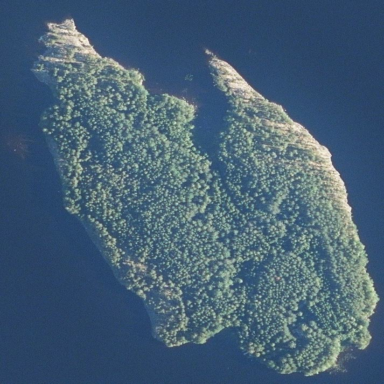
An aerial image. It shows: Islet surrounded by forest.